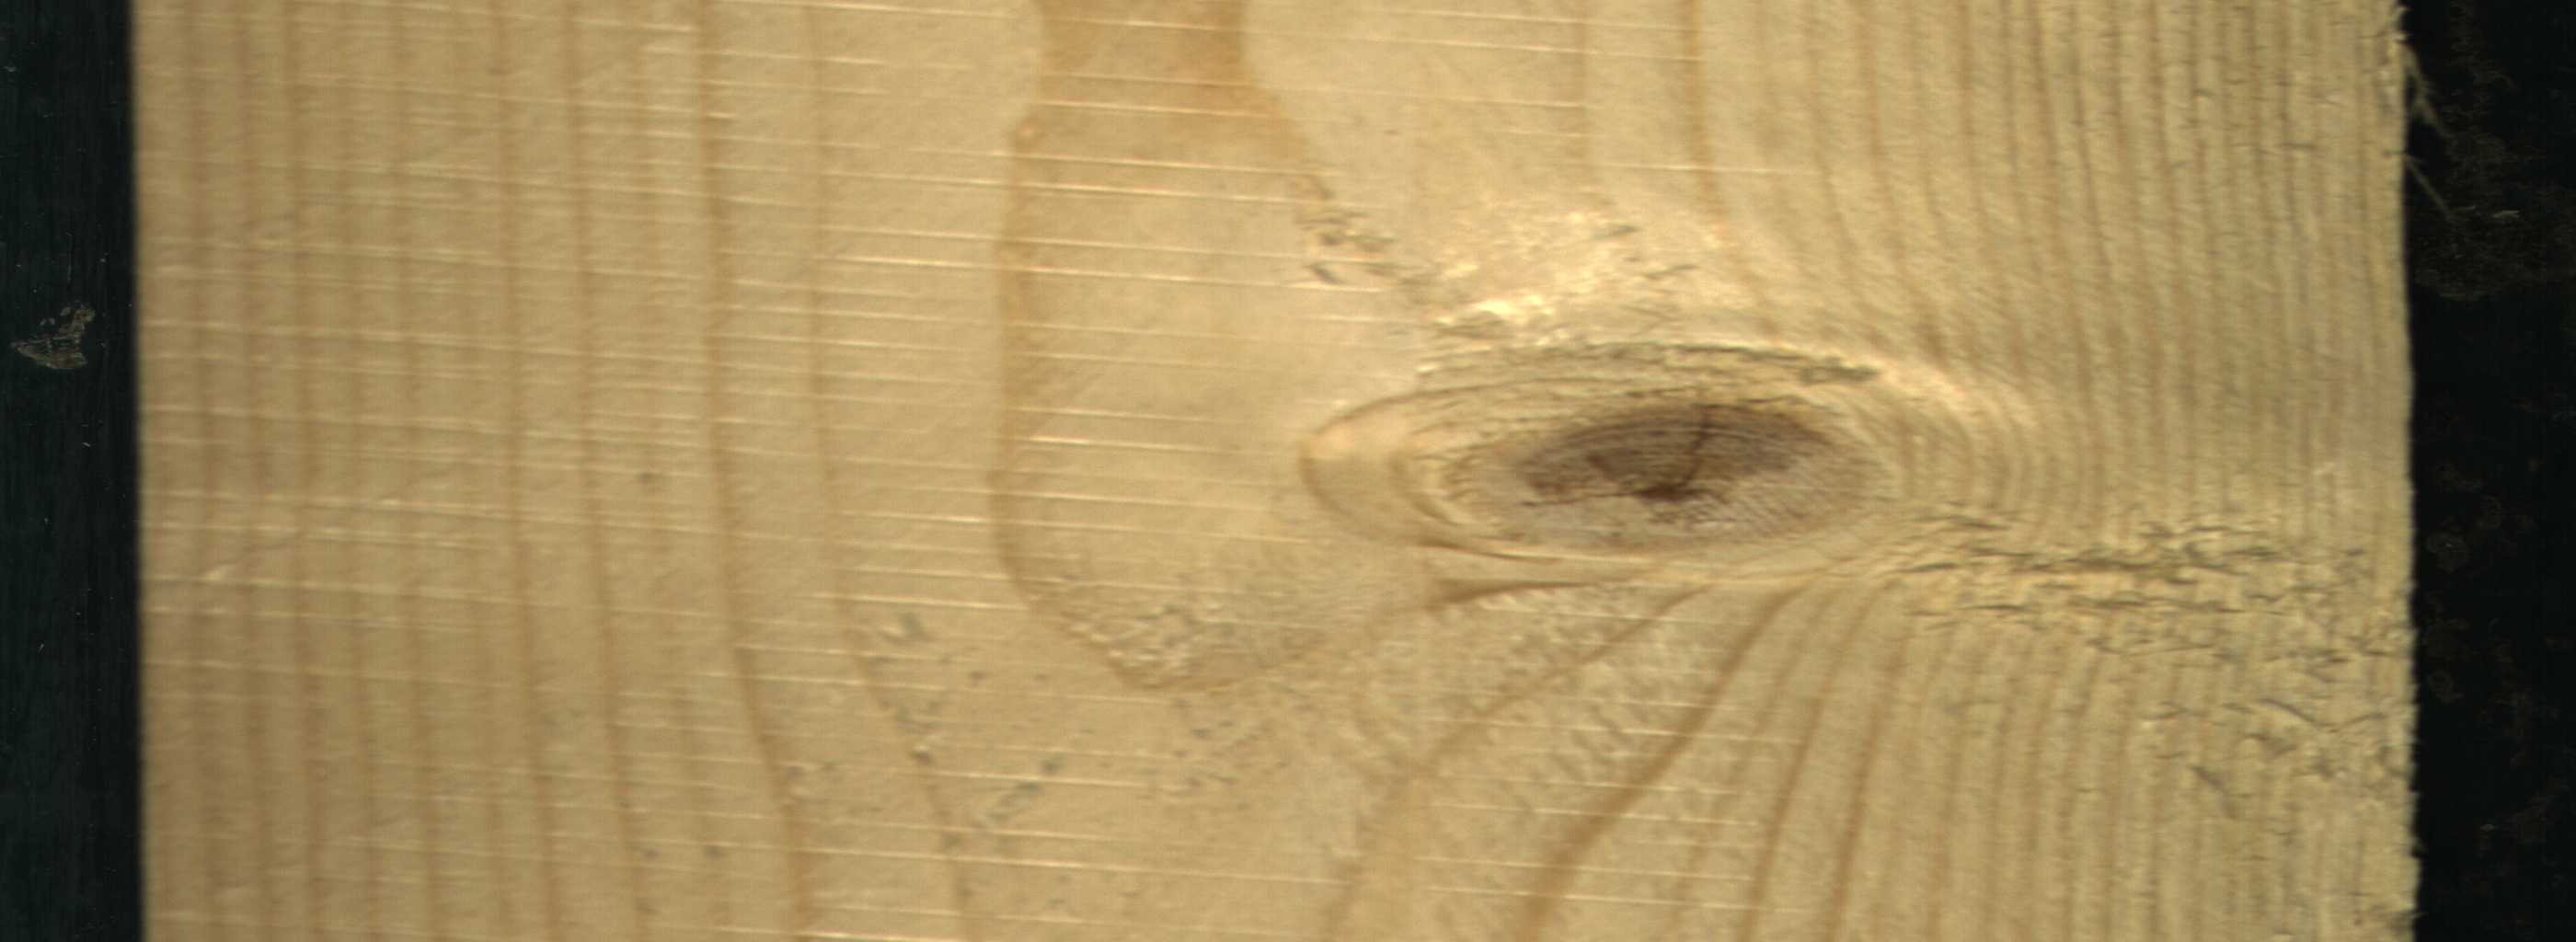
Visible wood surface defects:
knot_with_crack